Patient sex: M
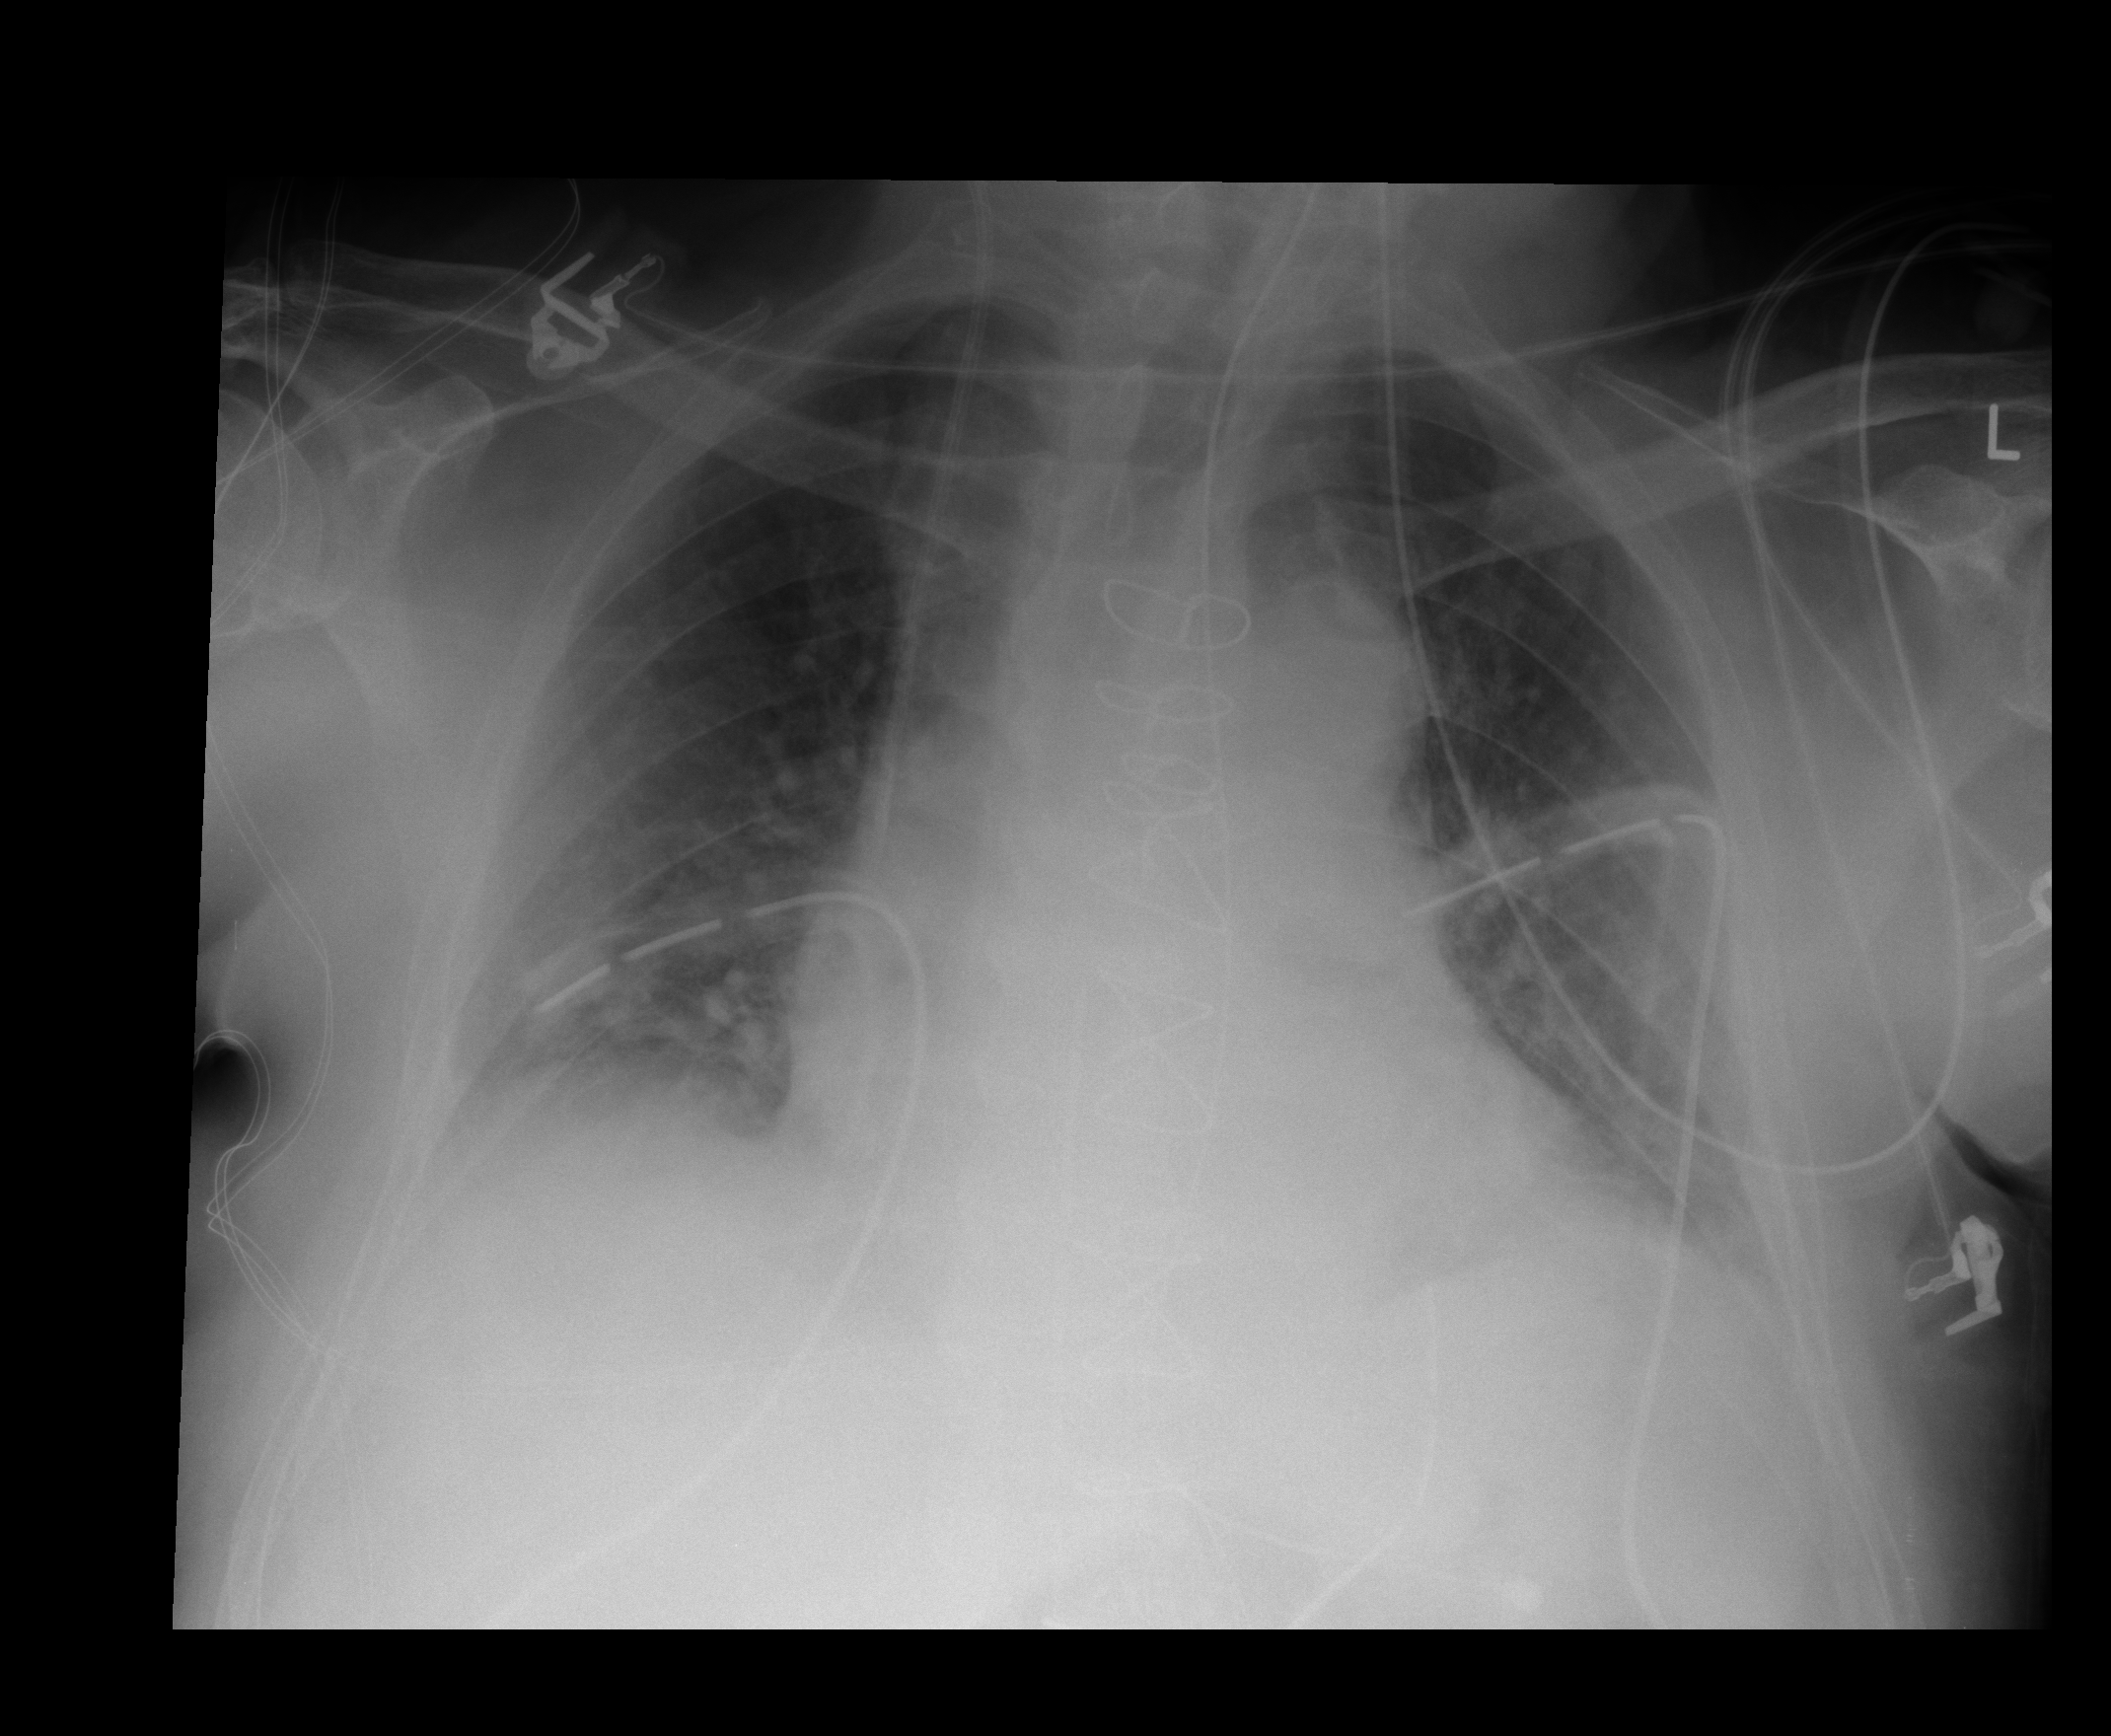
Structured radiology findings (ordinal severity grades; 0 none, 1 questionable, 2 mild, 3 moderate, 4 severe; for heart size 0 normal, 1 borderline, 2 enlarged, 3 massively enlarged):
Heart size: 2
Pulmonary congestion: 1
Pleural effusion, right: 1
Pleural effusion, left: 1
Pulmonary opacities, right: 0
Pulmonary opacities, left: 0
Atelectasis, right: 2
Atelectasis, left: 2